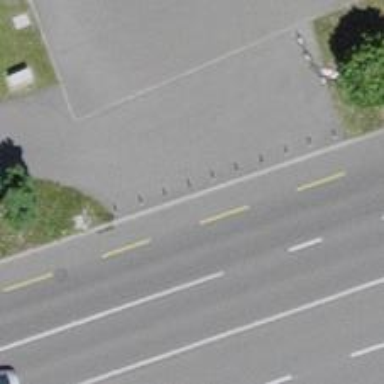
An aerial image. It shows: Bollard.